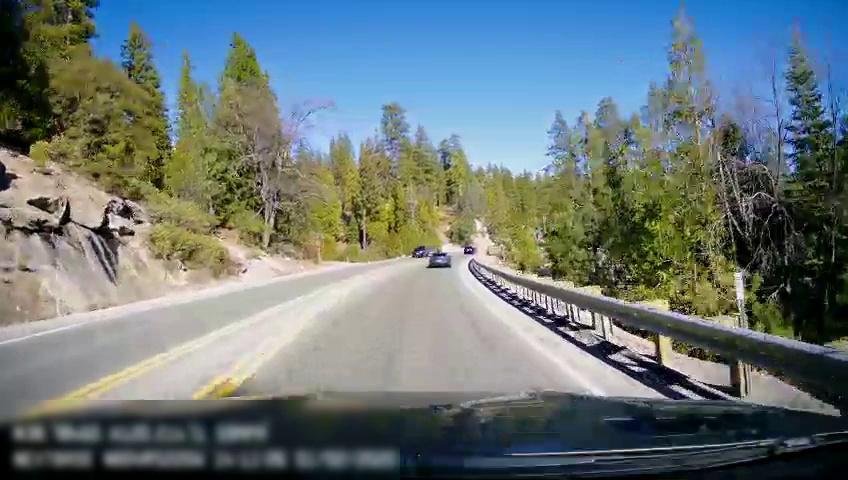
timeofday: Day
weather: Sunny
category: Drivable Space
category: Vehicles | Car
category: Vehicles | Car
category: Vehicles | Car
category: Lanes | Opposite Lane
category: Lanes | Current Lane
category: Lanes | Opposite Lane
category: Lanes | Current Lane